Field crop: tomato
Growth stage: 1
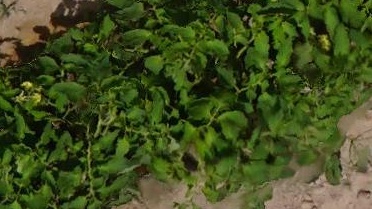
Species: tomato